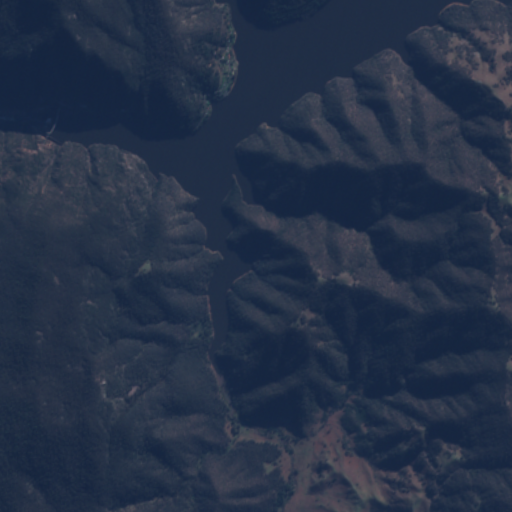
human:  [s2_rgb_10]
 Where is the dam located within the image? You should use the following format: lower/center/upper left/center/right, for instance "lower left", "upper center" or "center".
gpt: The dam is located in the upper left of the image.
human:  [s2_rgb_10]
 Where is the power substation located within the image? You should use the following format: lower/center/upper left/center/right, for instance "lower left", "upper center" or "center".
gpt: The power substation is located in the upper left of the image.
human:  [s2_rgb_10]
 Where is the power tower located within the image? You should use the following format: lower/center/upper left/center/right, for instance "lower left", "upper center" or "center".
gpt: The power tower is located in the upper left of the image.
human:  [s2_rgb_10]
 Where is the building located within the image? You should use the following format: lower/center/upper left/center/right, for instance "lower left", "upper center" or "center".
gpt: The building is located in the upper left of the image.
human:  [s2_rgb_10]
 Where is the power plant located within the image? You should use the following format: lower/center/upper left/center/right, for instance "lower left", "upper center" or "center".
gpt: There is no power plant in the image.